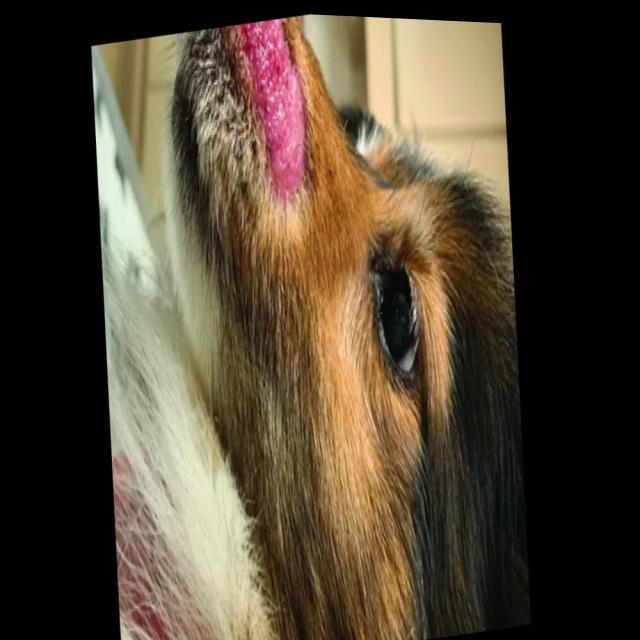
Canine ringworm (Dermatophytosis) — fungal infection caused by Microsporum or Trichophyton. Presents with circular alopecia, scaling, crusting, and broken hairs.